Interaction volume radius: 5 \u00c5
Interaction volume height: 45 \u00c5
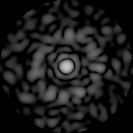
Disorder parameter: 0.8396